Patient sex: M
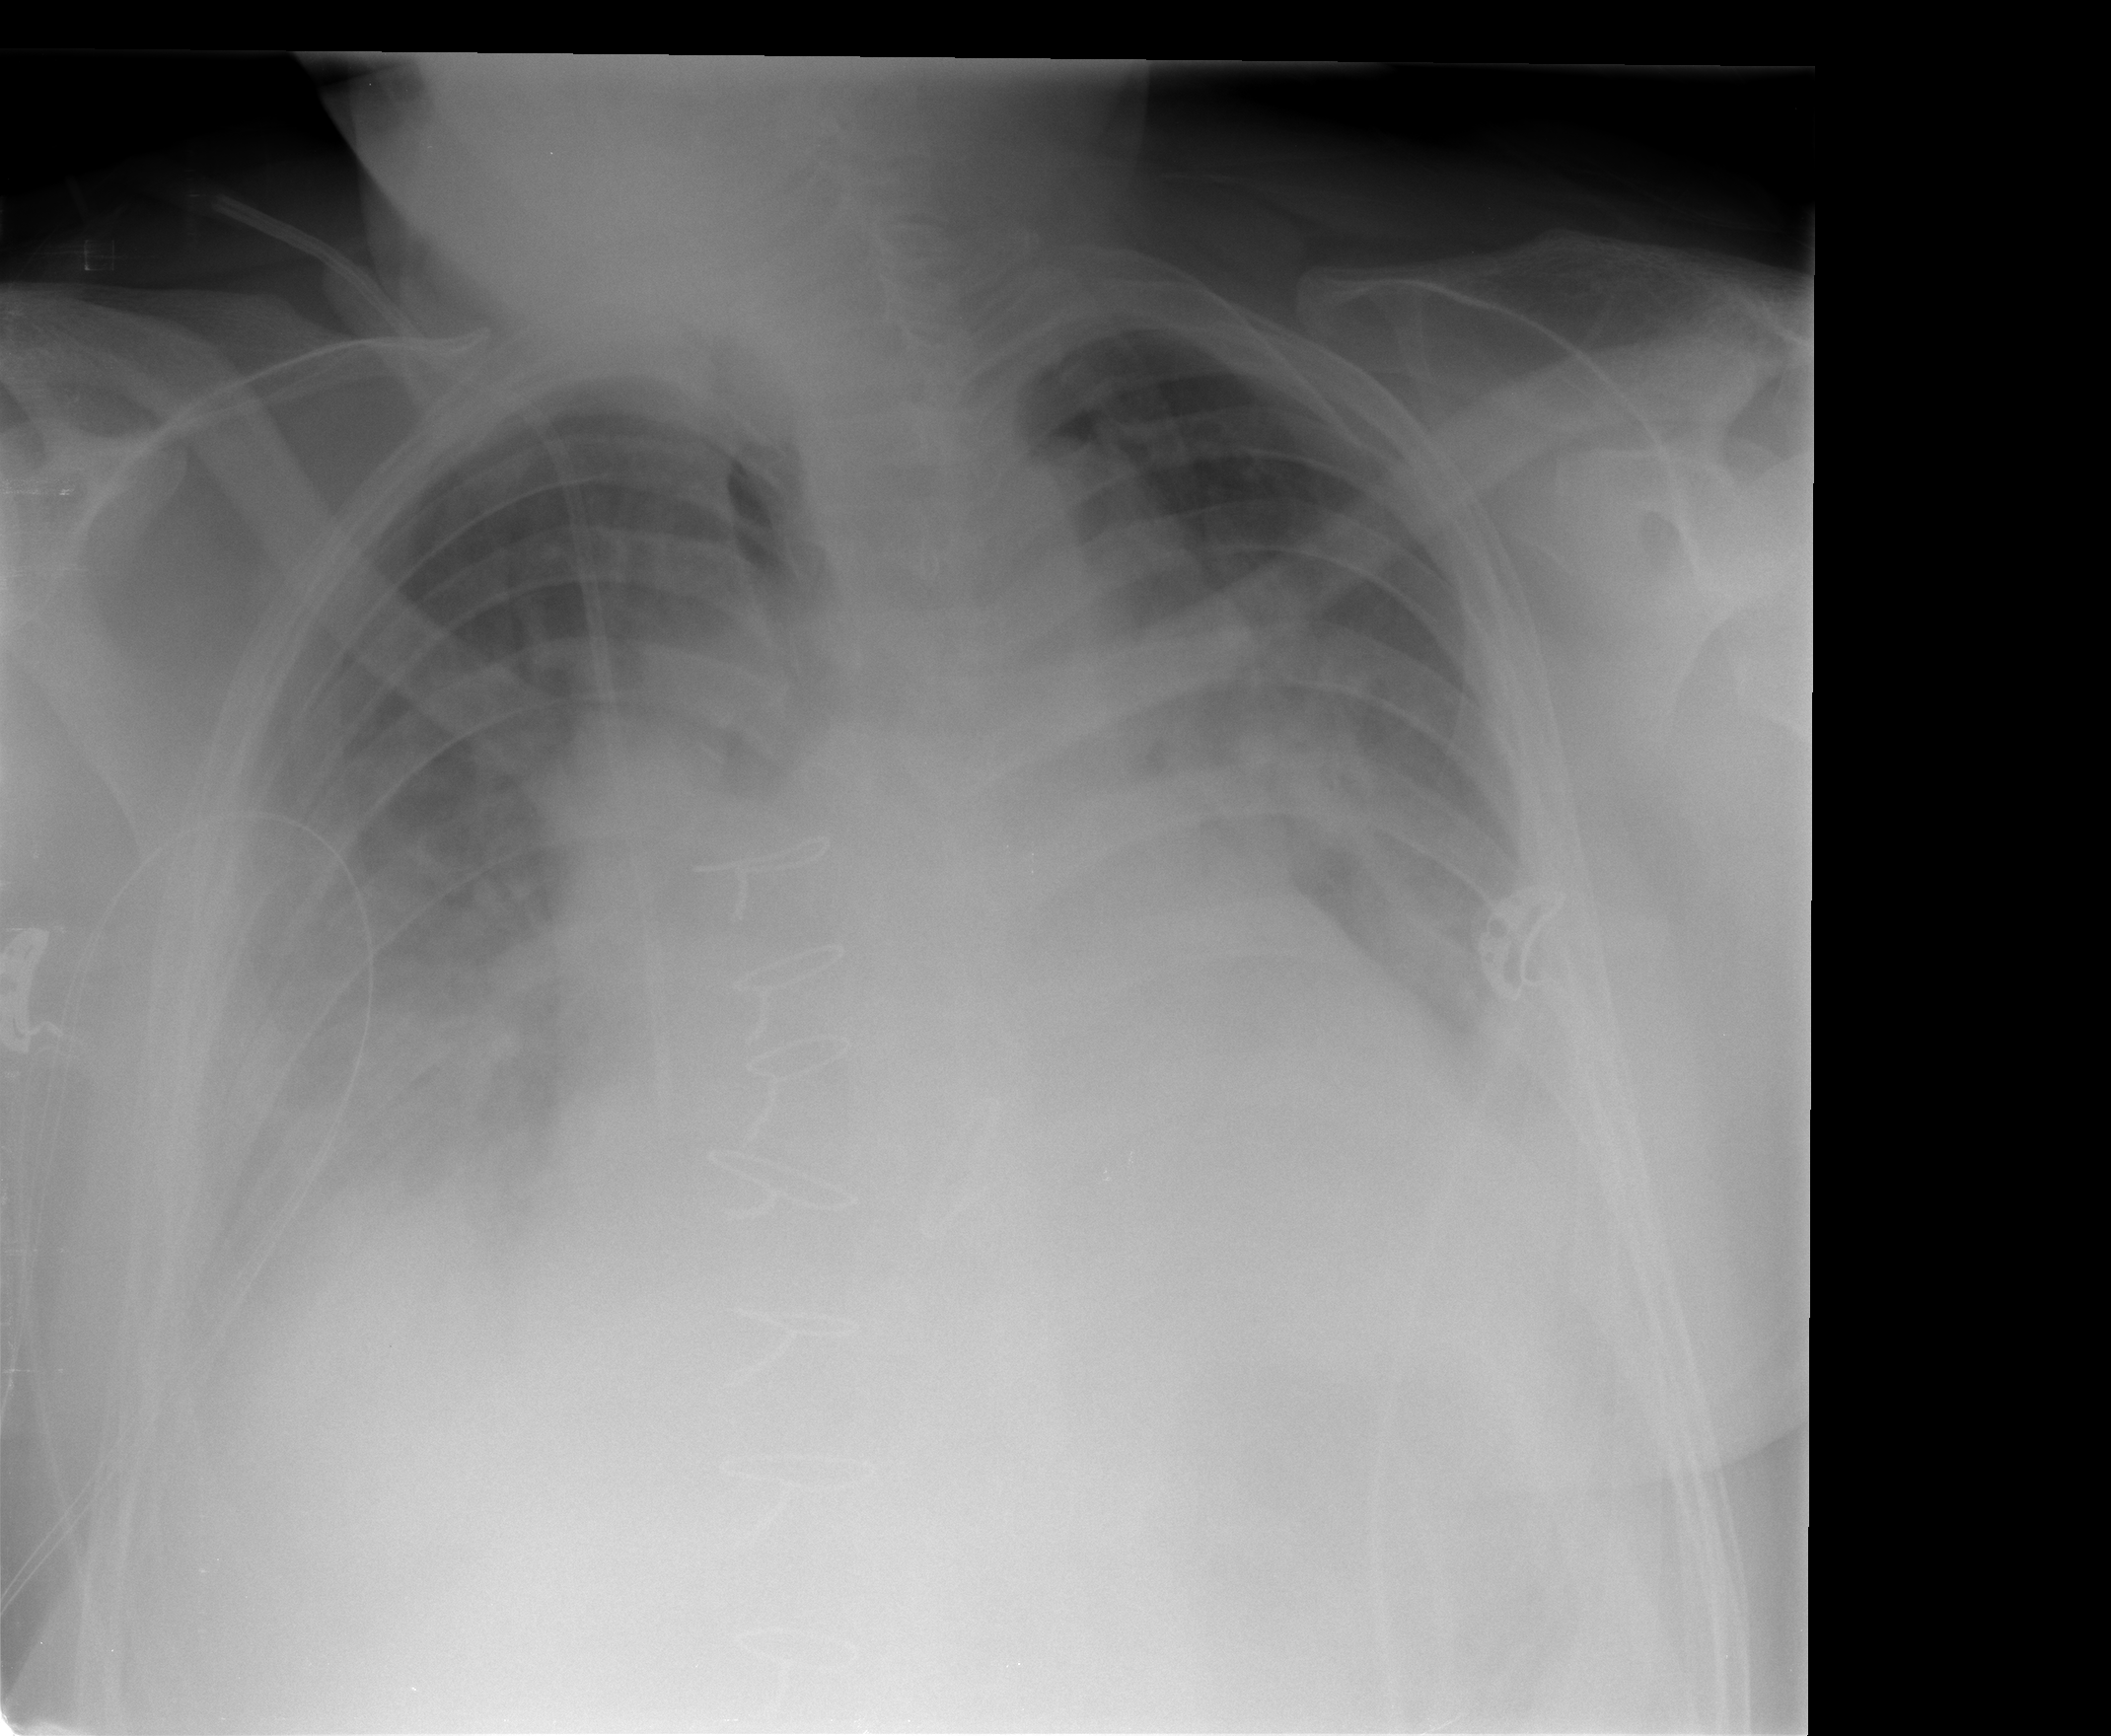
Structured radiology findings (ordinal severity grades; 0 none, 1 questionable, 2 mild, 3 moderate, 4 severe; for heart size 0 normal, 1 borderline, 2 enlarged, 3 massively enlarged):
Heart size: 3
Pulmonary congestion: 3
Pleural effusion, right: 3
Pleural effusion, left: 3
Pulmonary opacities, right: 0
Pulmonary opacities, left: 0
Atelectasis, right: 3
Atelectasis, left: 3